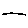
Label: line